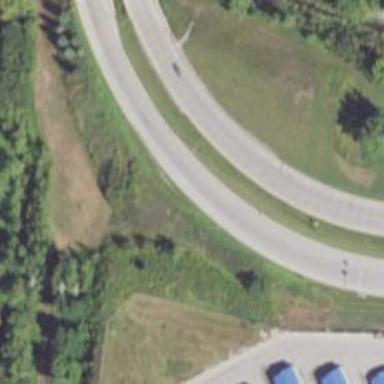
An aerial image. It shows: This is trunk highway with motorroad.